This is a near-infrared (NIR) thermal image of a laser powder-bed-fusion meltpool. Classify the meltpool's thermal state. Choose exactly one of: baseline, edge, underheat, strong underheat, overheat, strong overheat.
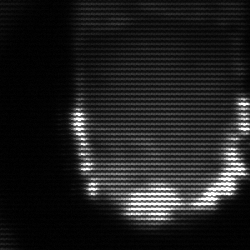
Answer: baseline